Question: So the past hours I've been trying to make a simple Perlin noise generator in Dart. To do this I decided to use the psuedo-code for 2d generation on <URL>
This is what my Dart implementation looks like: <URL>
Unfortunately, when I render to a canvas, I only get randomly generated diagonal lines as seen in this image:

For rendering the image I used the following script:
'''
void main() {
PerlinNoise p = new PerlinNoise(octaves:5);
CanvasElement c = query('canvas');
CanvasRenderingContext2D con = c.context2D;
ImageData id= con.createImageData(1,1);
List d= id.data;
d[3]=255;
for (var i=0;i<c.width;i++) {
for (var j=0;j<c.height;j++) {
int val = (p.perlinNoise(i.toDouble(), j.toDouble())*200).toInt();
d[0] = val;
d[1] = val;
d[2] = val;
con.putImageData(id, i, j);
}
}
}
'''
Does anyone know what causes this behaviour and where my implementation went wrong?
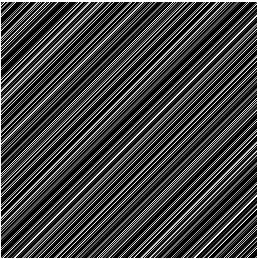
Answer: I saw some problems in your code :
- 'double fracY = y-intY;''double fracY = x-intY;'- '_noise''_noise(x, y) == _noise(y, x)''x+y*57'- <URL>'_interpolatedNoise''_smoothNoise''_noise''i'
> Each iteration calls a noise function, denoted by .
: Here's a attempt to implement the 2D Perlin noise :
- '_noise'- 'perlinNoise''main'
'''
import 'dart:html';
import 'dart:math' as Math;
class PerlinNoise {
int _octaves;
double _persistence;
Map<int, Map<int, Map<int, double>>> _noises = {};
final _rand = new Math.Random();
PerlinNoise({int octaves: 1, double persistence:1.0}) :
_octaves = octaves,
_persistence = persistence;
double _noise(int i, int x, int y) =>
_noises.putIfAbsent(i, () => {})
.putIfAbsent(x, () => {})
.putIfAbsent(y, () => 2 * _rand.nextDouble() - 1);
double _smoothNoise (int i, int x, int y) {
double corners = (_noise(i, x - 1, y - 1) +
_noise(i, x + 1, y - 1) +
_noise(i, x - 1, y + 1) +
_noise(i, x + 1, y + 1)) / 16;
double sides = (_noise(i, x - 1, y ) +
_noise(i, x + 1, y ) +
_noise(i, x , y - 1) +
_noise(i, x , y + 1)) / 8;
double center = _noise(i, x, y) / 4;
return corners + sides + center;
}
double _interpolate (double a,double b,double x) {
double ft = x * Math.PI;
double f = (1 - Math.cos(ft)) * 0.5;
return a * (1 - f) + b * f;
}
double _interpolatedNoise (int i, num x, num y) {
int intX = x.floor();
int intY = y.floor();
double fracX = (x - intX).toDouble();
double fracY = (y - intY).toDouble();
double v1 = _smoothNoise(i, intX , intY );
double v2 = _smoothNoise(i, intX + 1, intY );
double v3 = _smoothNoise(i, intX , intY + 1);
double v4 = _smoothNoise(i, intX + 1, intY + 1);
double i1 = _interpolate(v1, v2, fracX);
double i2 = _interpolate(v3, v4, fracX);
return _interpolate(i1, i2, fracY);
}
double perlinNoise(num x, num y) {
var total = 0;
for (var i = 0; i < _octaves; i++) {
int frequency = Math.pow(2, i);
double amplitude = Math.pow(_persistence, i);
total += _interpolatedNoise(i, x * frequency, y * frequency) * amplitude;
}
return total;
}
}
void main() {
PerlinNoise p = new PerlinNoise(octaves: 5, persistence: 0.9);
CanvasElement c = query('canvas');
CanvasRenderingContext2D con = c.context2D;
ImageData id = con.createImageData(1,1);
List d = id.data;
d[3] = 255;
for (var i = 0; i < c.width; i++) {
for (var j = 0; j < c.height; j++) {
// my canvas is 256px x 256px
int val = (128 + 128 * p.perlinNoise(i / 256.0, j / 256.0)).toInt();
d[0] = val;
d[1] = val;
d[2] = val;
con.putImageData(id, i, j);
}
}
print('done');
}
'''